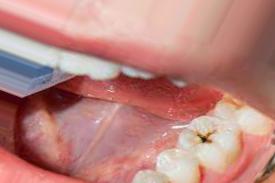
Condition: Caries